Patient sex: F
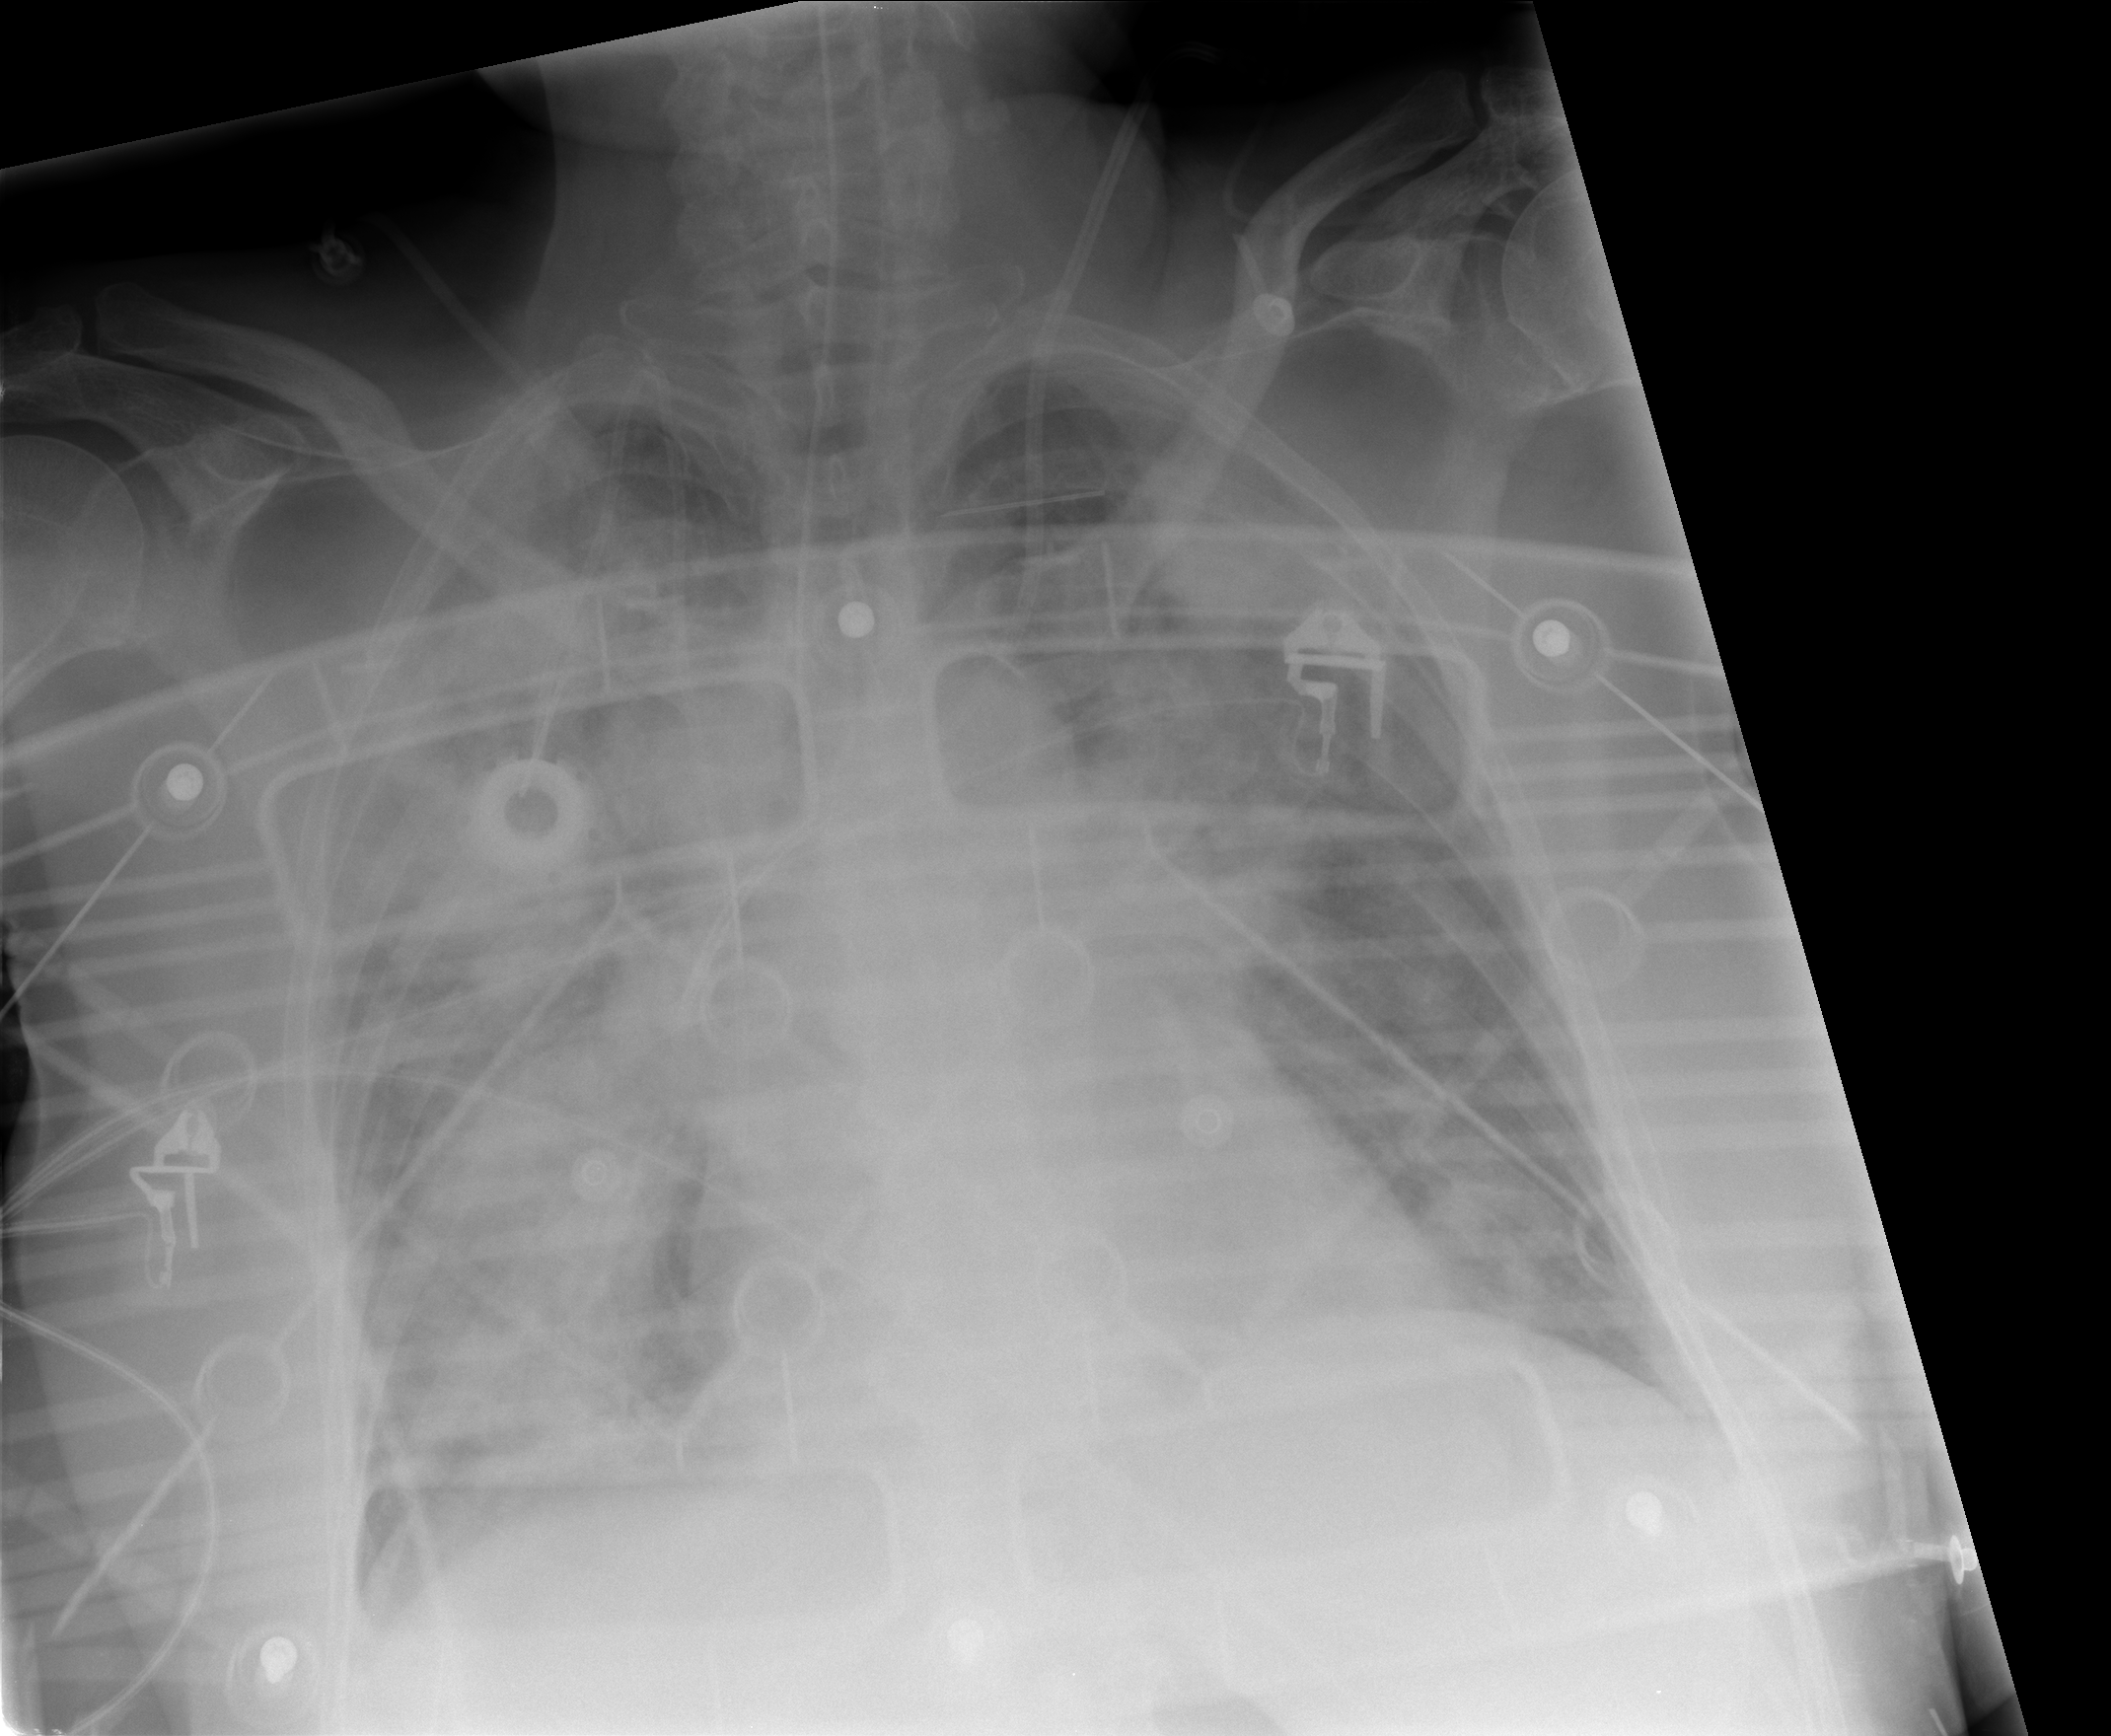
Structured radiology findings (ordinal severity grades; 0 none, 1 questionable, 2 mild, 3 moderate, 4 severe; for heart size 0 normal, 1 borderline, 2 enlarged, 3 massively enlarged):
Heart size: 0
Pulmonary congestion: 0
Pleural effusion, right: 4
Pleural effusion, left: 4
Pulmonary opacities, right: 0
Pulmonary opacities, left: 0
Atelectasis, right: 4
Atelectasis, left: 4